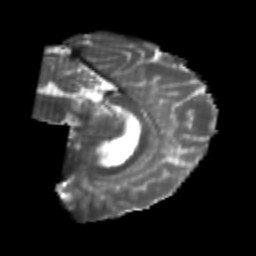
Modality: T2w
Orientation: sagittal
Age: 24
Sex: male
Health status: healthy
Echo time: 0.074 s